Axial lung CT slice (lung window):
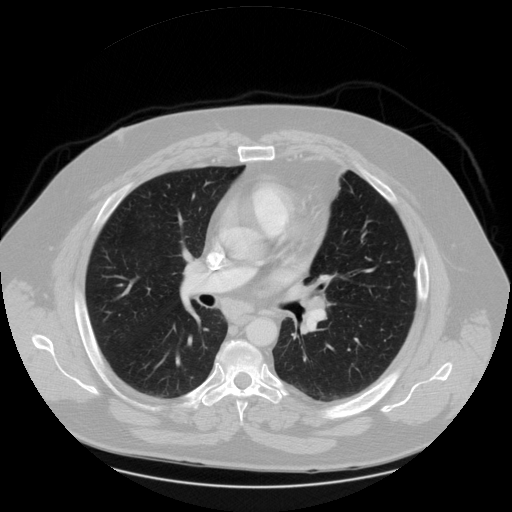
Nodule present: no